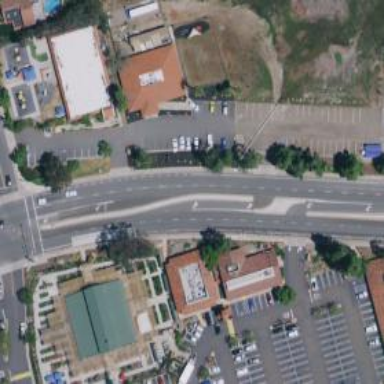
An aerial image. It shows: Secondary link road.